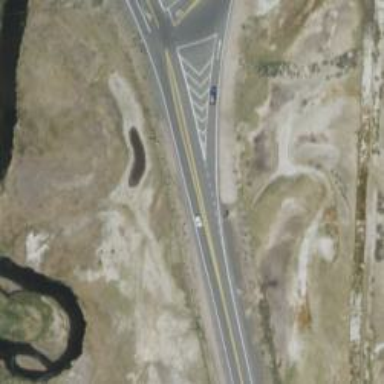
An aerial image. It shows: Asphalt road designated as trunk highway.